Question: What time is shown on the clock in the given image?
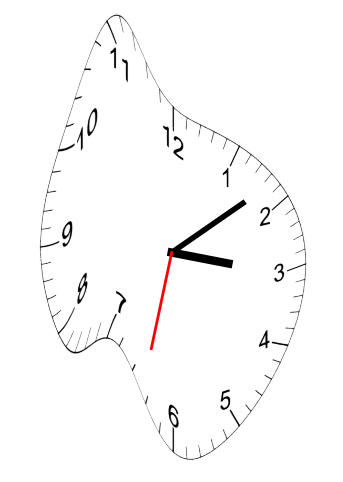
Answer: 03:08:32